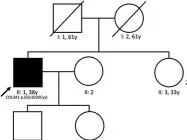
Schema of the COL3A1 protein structure, its domains, and localization of the identified variant.
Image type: pathology (giemsa)